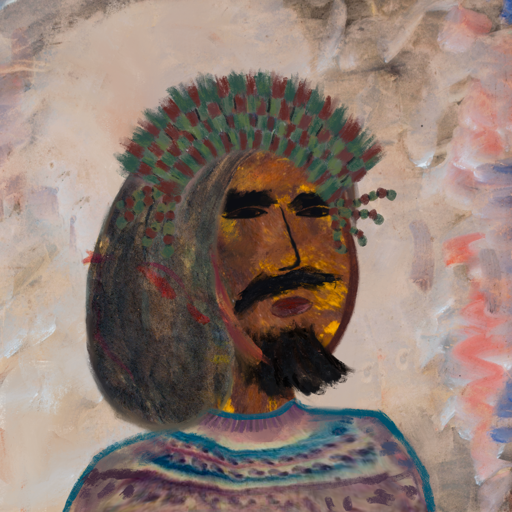
Background: Roy_Bahadur, Head And Neck Side: Comrade, Face Side: Mosgoul, Bust: HillGirl, Hair Side: Gypsy_Mother, Head Accessory: After_Raid_Crown, Second Necklace: Blank, Necklace: Blank, Baby: Blank